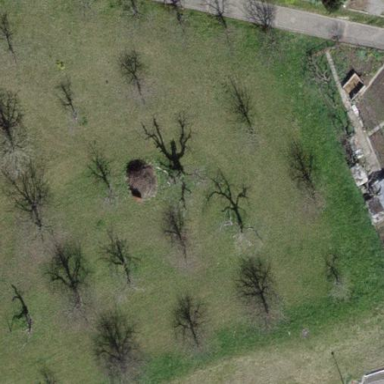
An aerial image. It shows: Orchard.